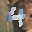
Label: 4